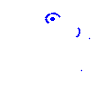
Particle: proton